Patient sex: F
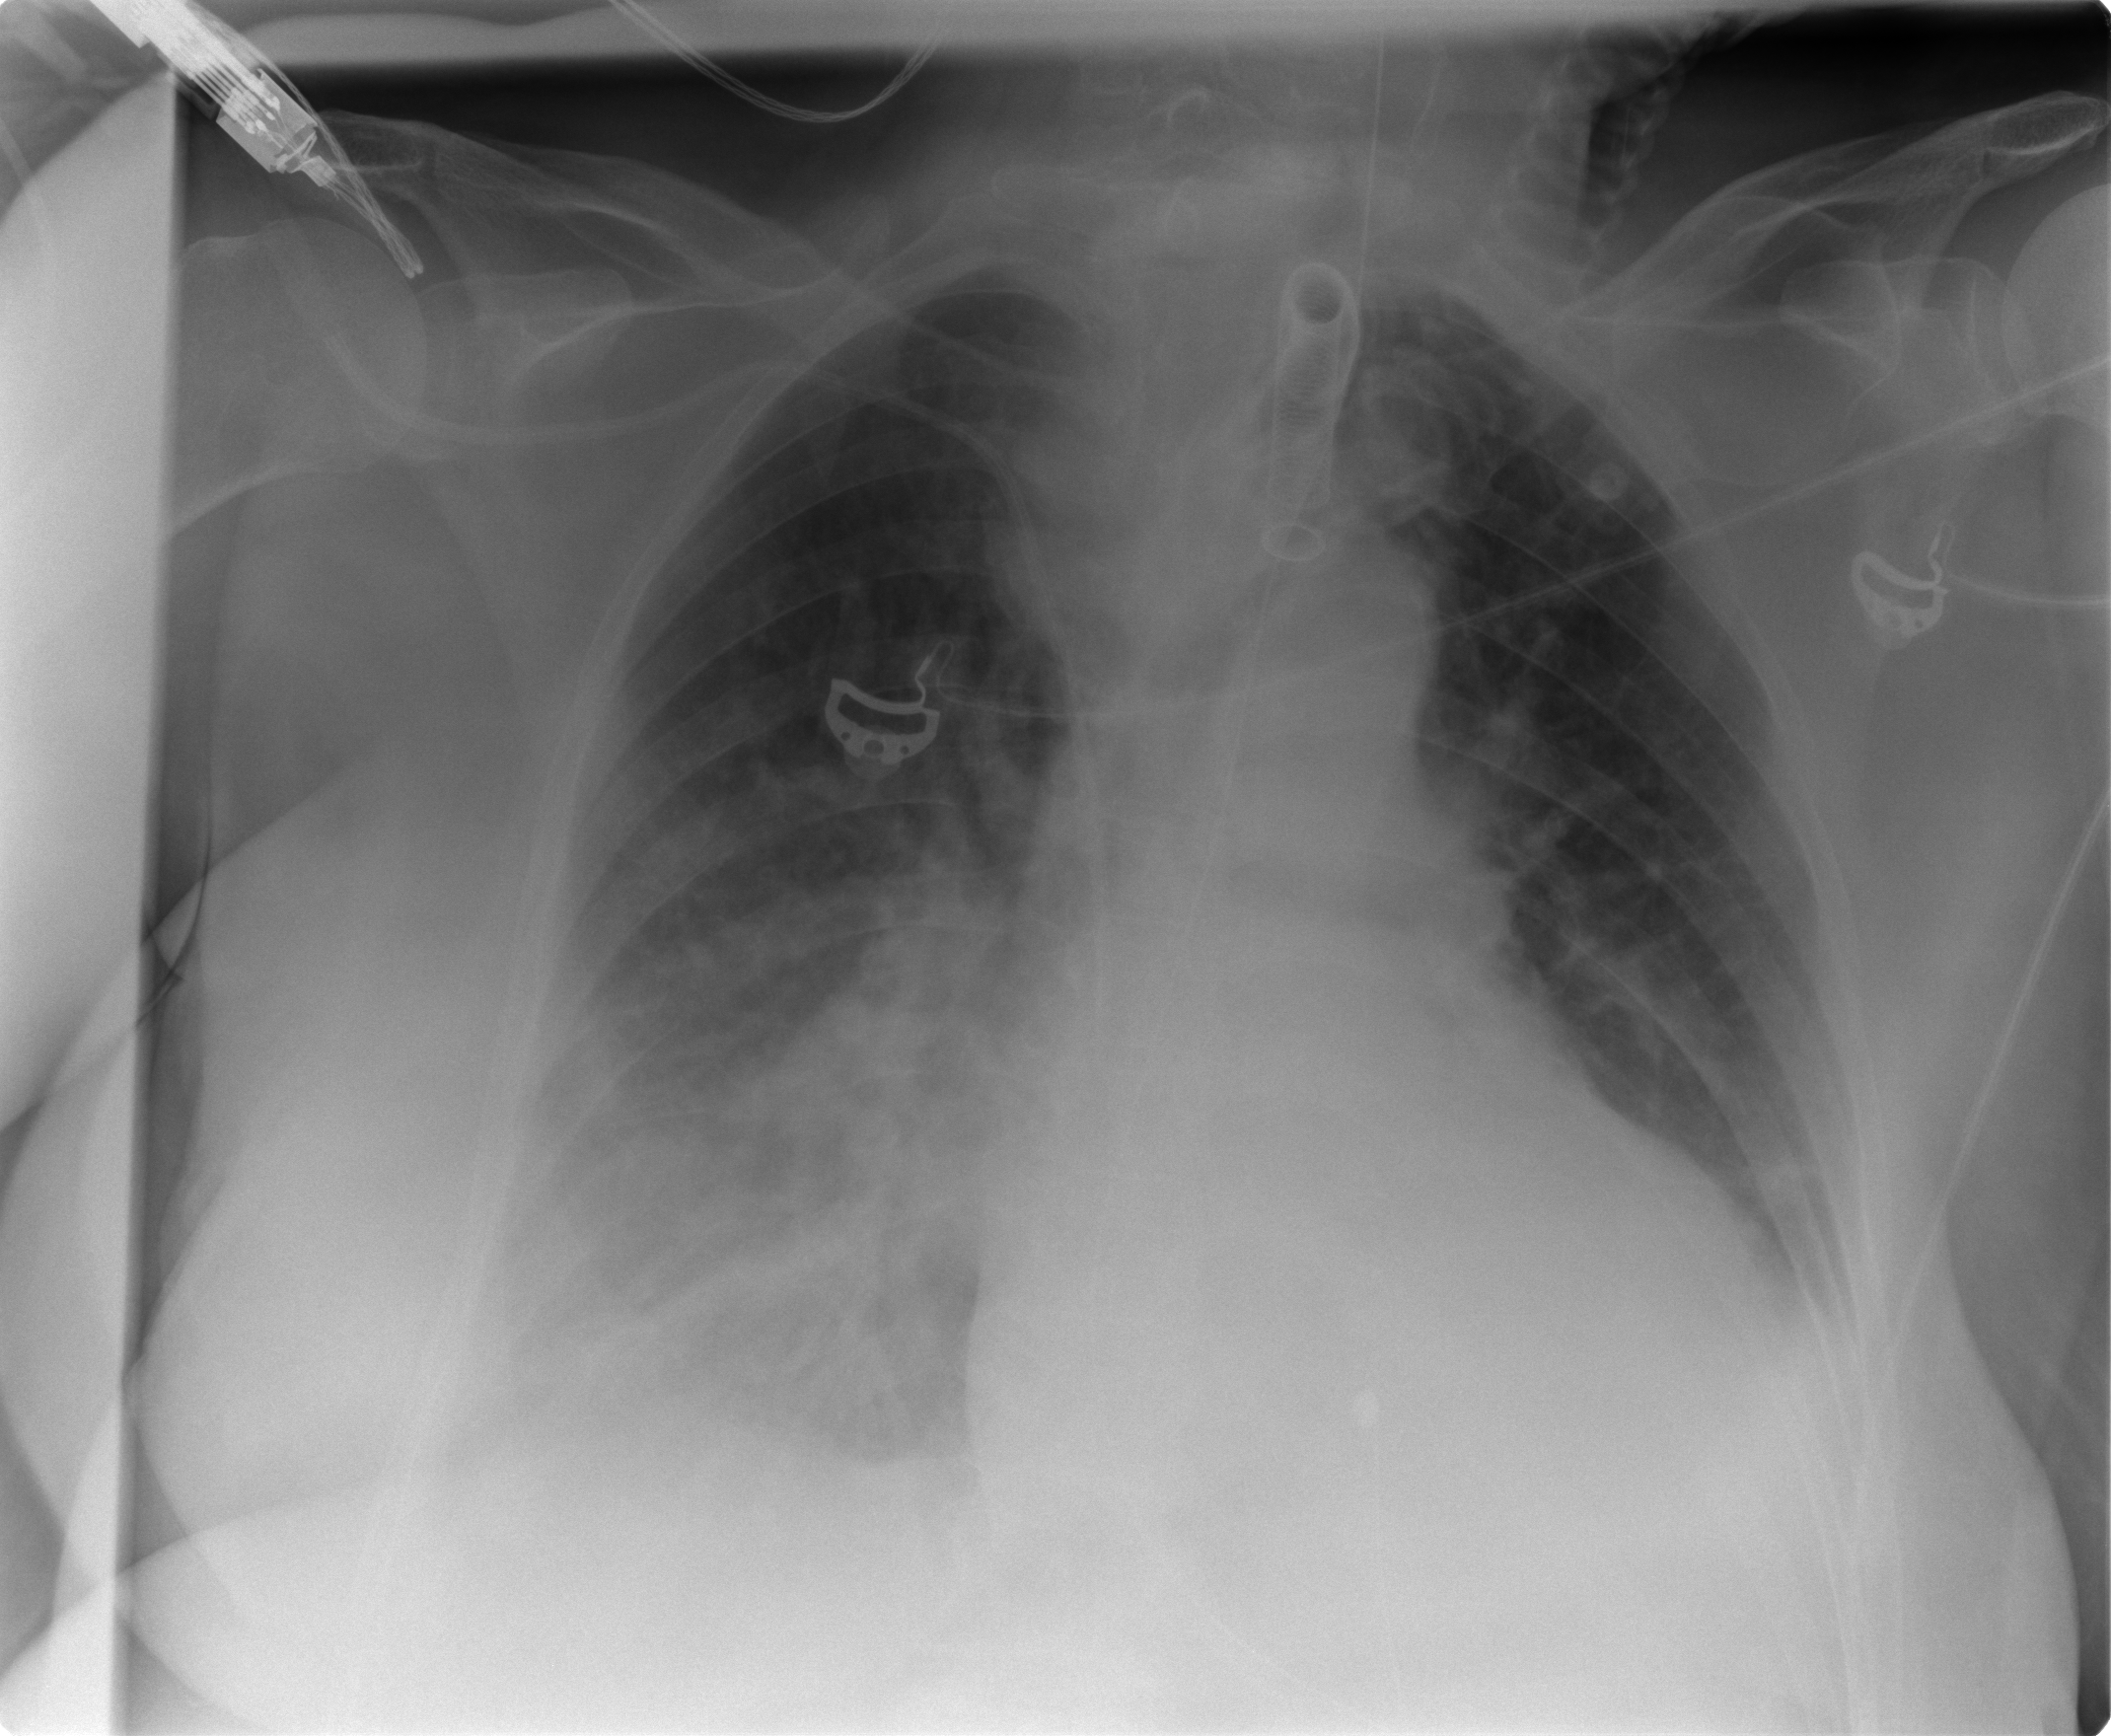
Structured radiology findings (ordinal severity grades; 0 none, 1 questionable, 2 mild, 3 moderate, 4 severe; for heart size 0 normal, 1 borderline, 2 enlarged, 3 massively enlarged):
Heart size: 2
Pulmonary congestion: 2
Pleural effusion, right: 2
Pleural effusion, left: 1
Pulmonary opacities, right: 3
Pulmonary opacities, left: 0
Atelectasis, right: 2
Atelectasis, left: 2